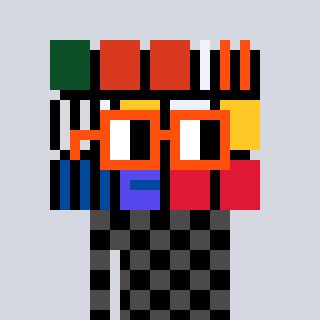
a pixel art character with square orange glasses, a abstract-shaped head and a grayscale-colored body on a cool background